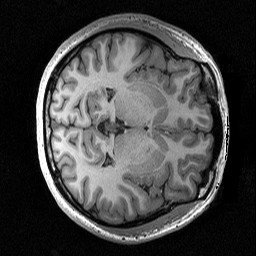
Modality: T1w
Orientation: axial